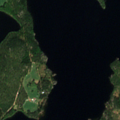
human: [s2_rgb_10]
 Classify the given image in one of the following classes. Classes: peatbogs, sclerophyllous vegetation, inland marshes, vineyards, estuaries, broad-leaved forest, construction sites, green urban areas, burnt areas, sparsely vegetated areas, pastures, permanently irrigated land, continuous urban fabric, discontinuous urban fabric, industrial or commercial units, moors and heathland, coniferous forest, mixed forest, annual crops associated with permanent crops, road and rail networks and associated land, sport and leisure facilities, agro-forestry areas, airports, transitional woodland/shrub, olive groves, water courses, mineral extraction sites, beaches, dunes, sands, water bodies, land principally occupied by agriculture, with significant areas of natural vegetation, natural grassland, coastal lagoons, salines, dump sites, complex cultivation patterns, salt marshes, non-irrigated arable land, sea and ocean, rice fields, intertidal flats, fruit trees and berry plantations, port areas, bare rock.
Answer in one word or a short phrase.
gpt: coniferous forest, water bodies